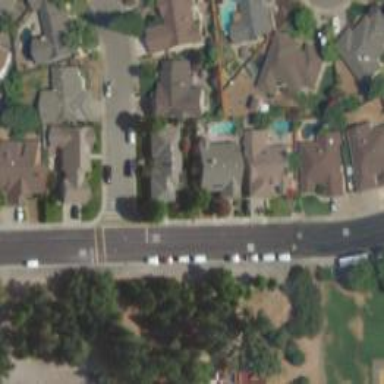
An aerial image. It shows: Residential road with asphalt surface. There is sidewalk on the left side.